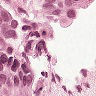
Metastatic tissue present: yes